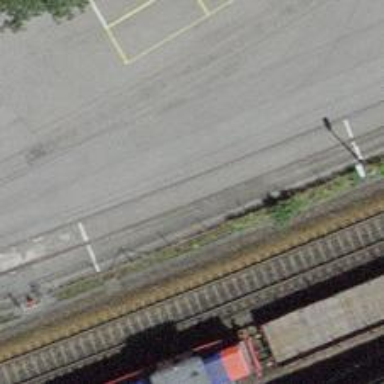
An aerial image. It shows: Single-track spur railway line.